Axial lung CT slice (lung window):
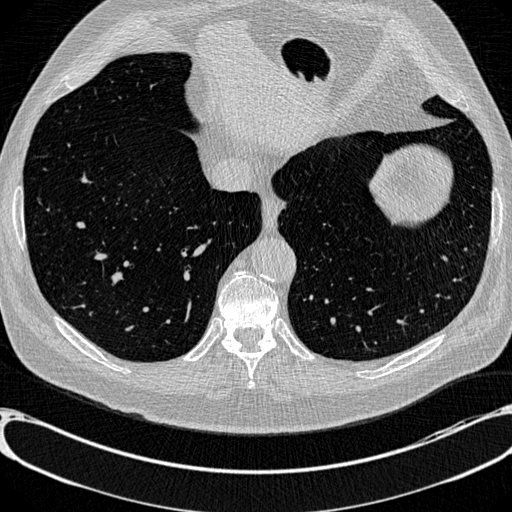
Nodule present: no